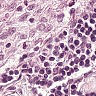
Metastatic tissue present: no